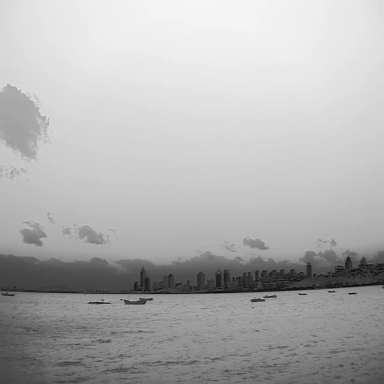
There are eight bulk_carriers in the infrared image.